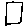
Label: square